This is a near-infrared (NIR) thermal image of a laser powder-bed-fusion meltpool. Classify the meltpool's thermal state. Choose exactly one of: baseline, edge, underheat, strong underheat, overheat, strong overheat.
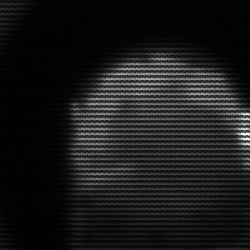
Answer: edge